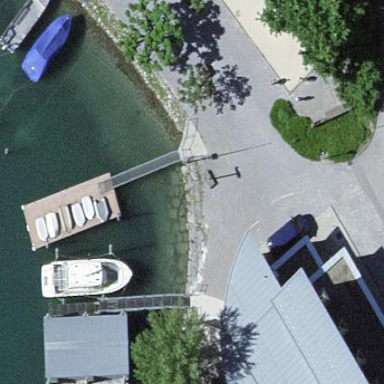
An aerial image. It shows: Man-made pier.